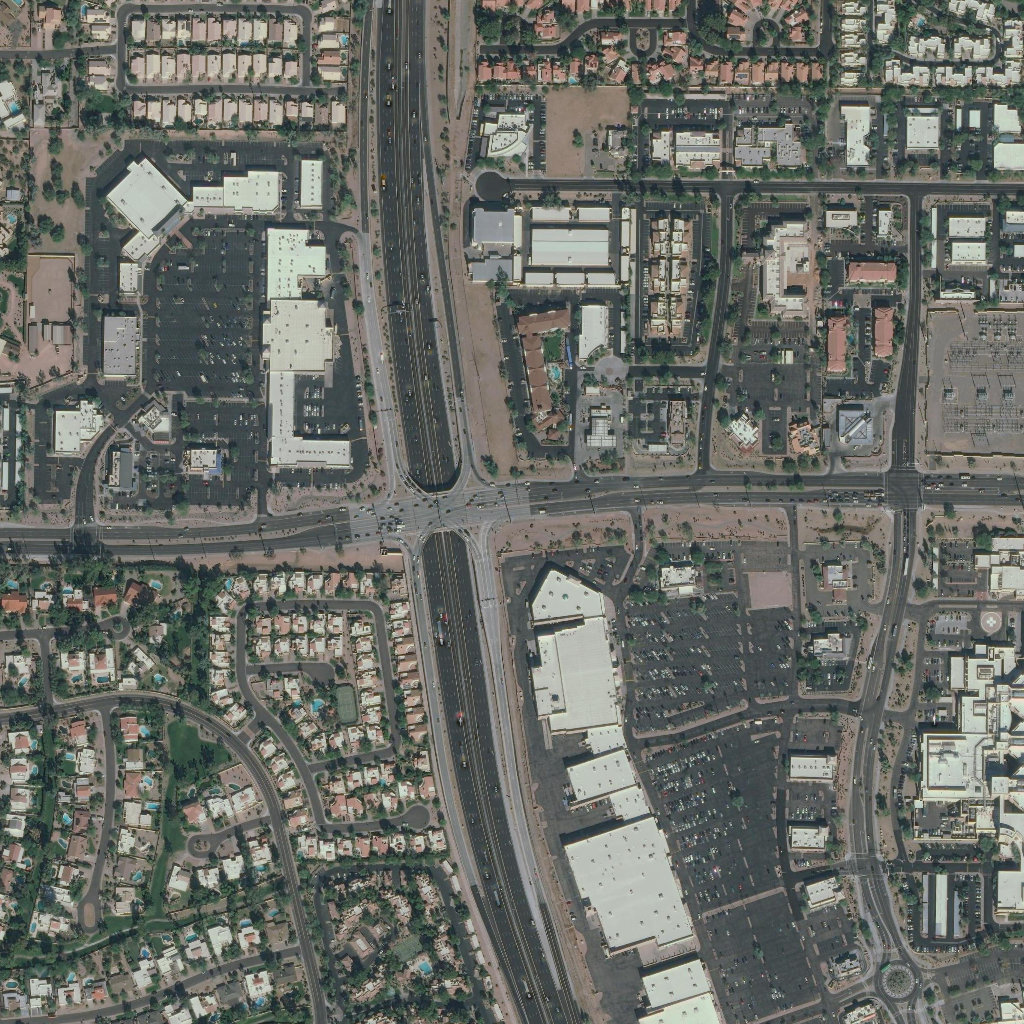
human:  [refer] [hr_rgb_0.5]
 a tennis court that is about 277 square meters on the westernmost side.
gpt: <box>[[33, 67, 34, 70, 0]]</box>